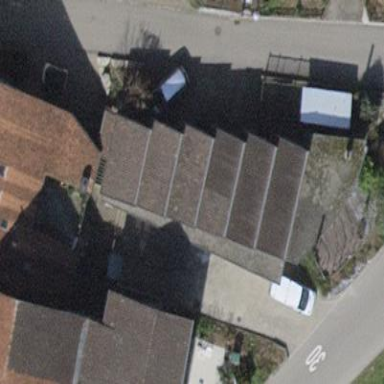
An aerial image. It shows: Group of garages.